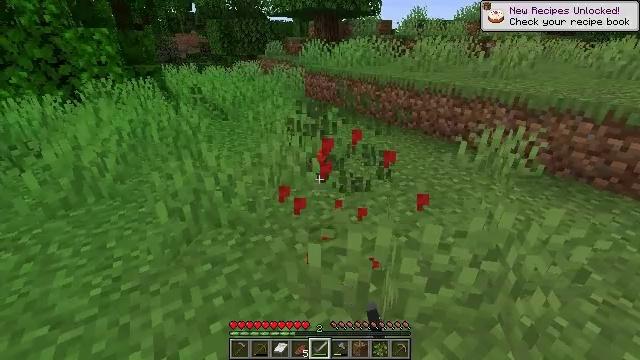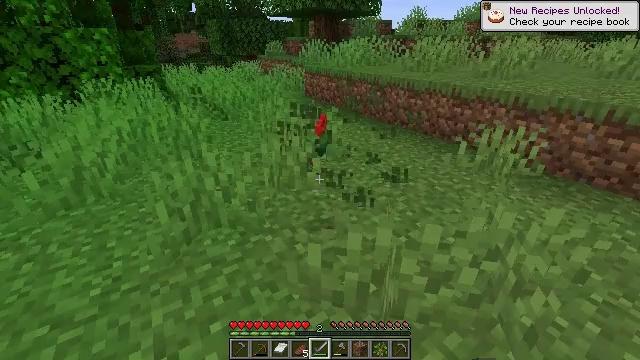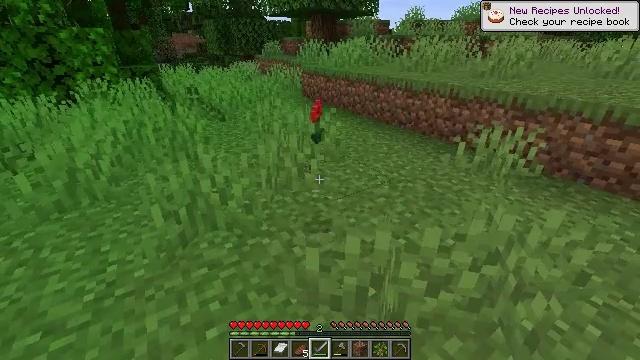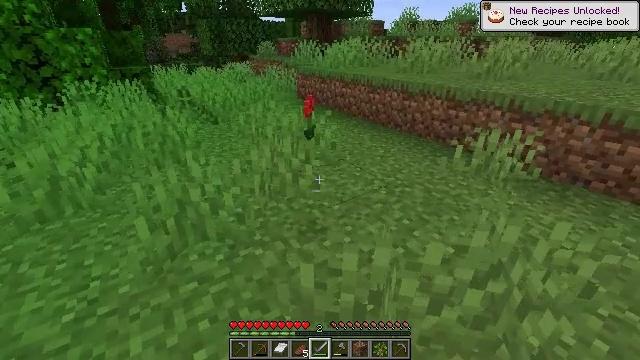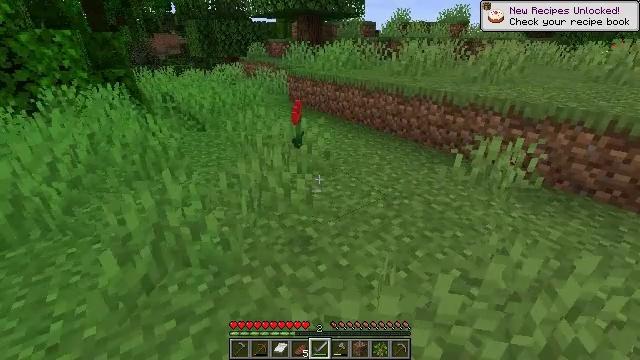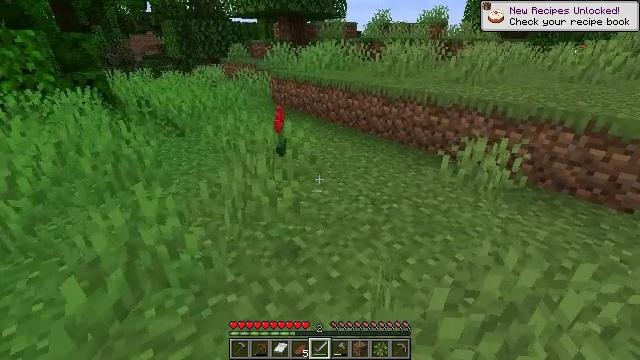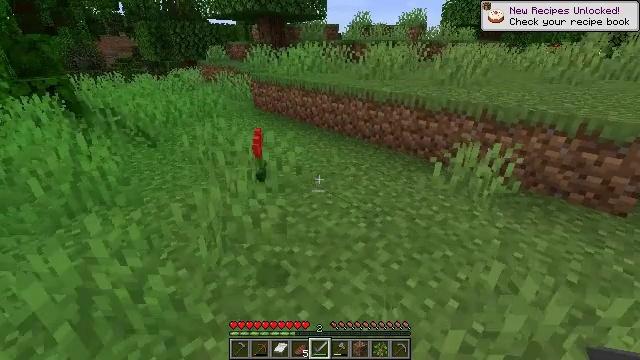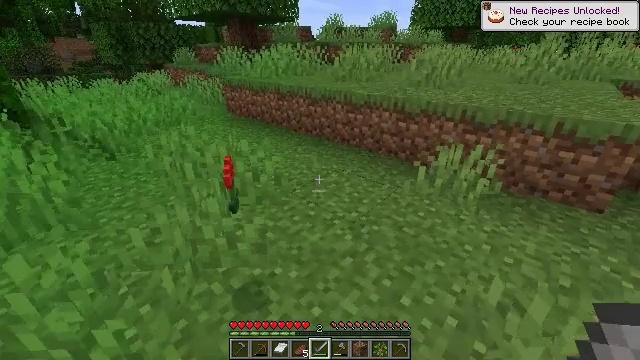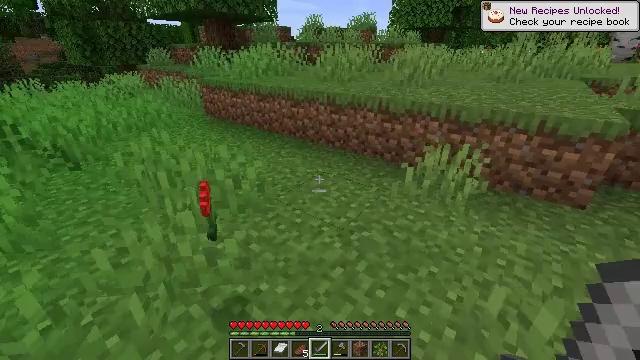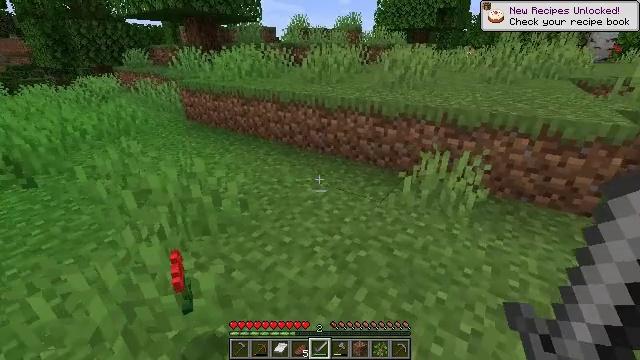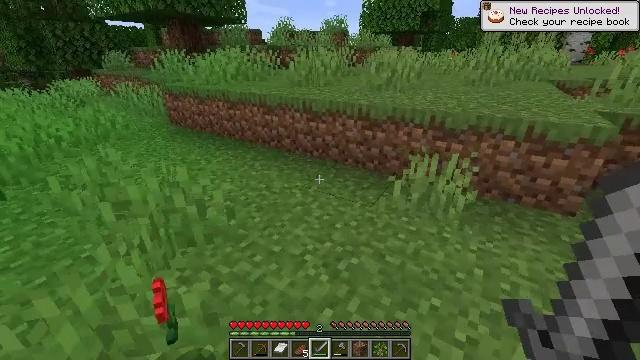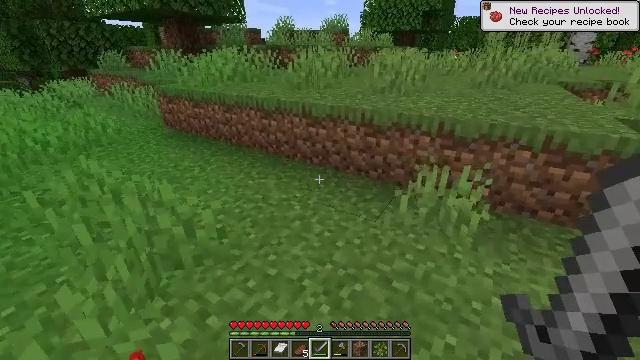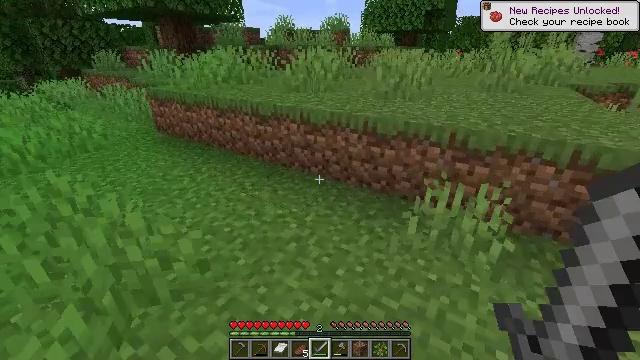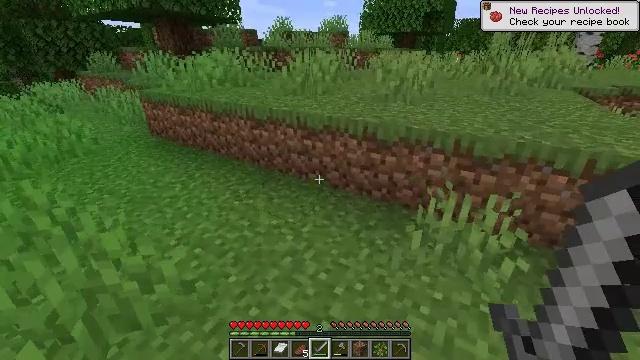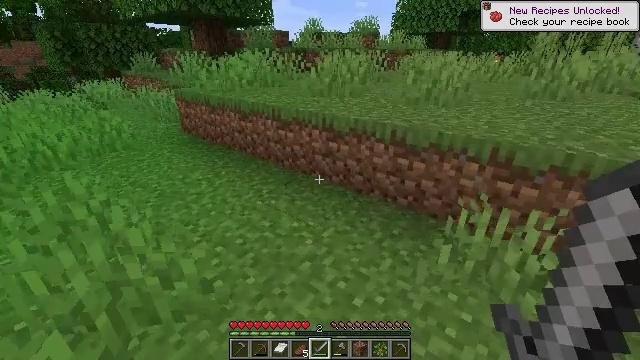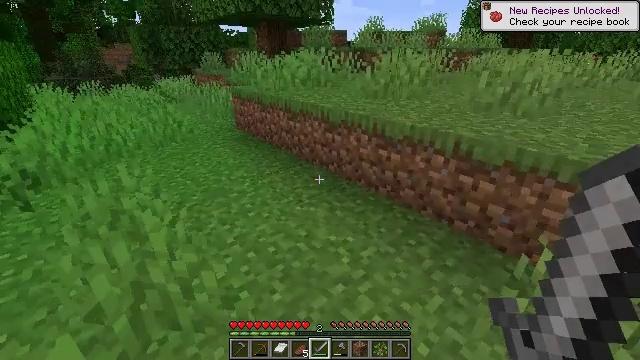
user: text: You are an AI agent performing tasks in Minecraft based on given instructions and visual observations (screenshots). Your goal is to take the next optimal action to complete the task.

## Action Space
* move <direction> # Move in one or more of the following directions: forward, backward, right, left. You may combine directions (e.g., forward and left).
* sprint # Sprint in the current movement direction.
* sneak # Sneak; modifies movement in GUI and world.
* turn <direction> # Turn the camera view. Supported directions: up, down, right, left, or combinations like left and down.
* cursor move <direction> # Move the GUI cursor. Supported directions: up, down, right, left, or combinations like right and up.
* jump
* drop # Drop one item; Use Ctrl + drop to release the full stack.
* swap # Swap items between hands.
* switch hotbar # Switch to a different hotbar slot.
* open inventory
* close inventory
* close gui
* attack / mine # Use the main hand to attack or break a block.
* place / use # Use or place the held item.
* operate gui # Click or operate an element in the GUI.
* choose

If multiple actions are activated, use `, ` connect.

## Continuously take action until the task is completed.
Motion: motion action
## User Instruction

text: Harvest the poppy flower.
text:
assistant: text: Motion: no_op
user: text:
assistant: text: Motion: move forward
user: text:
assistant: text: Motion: move forward, turn right
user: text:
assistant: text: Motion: move forward, turn right
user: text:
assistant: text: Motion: move forward, turn right
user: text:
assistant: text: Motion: move forward, turn right
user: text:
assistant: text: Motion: move forward, turn right
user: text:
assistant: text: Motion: move forward, turn right
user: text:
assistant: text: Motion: move forward, turn right
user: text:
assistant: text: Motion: move forward, turn right
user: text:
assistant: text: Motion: move forward
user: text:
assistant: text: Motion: move forward
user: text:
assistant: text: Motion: move forward
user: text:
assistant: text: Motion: move forward, turn left
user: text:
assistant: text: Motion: move forward, turn left
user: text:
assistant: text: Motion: move forward, turn left
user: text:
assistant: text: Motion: move forward, turn left
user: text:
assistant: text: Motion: no_op
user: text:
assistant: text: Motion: no_op
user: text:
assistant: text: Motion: no_op
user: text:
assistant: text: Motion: no_op
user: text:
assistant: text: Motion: turn left
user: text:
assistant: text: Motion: turn left
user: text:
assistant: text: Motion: turn left
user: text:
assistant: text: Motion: turn left
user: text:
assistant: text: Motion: move forward, turn left
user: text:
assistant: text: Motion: move forward, turn left
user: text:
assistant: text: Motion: move forward, turn left
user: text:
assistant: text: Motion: move forward, turn left
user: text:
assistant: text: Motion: move forward, turn left